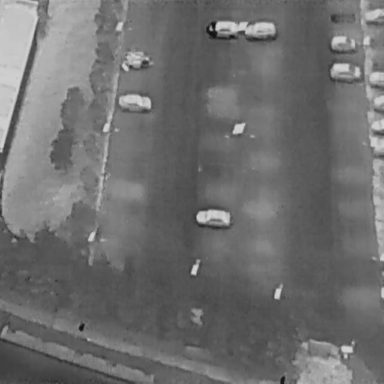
There are 13 Cars in the infrared image.